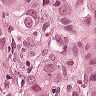
Metastatic tissue present: yes